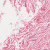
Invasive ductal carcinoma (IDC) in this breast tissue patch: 0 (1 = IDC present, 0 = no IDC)